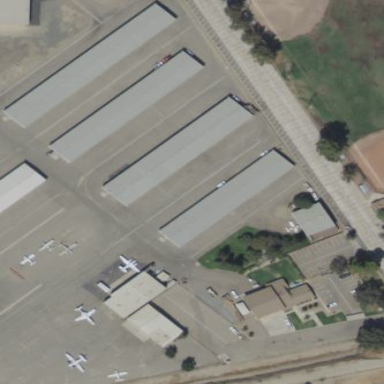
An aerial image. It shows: Hangar building at the airport.